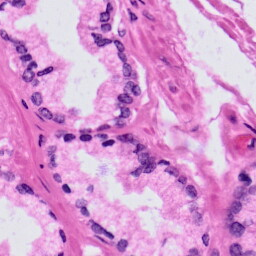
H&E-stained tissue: Prostate